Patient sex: M
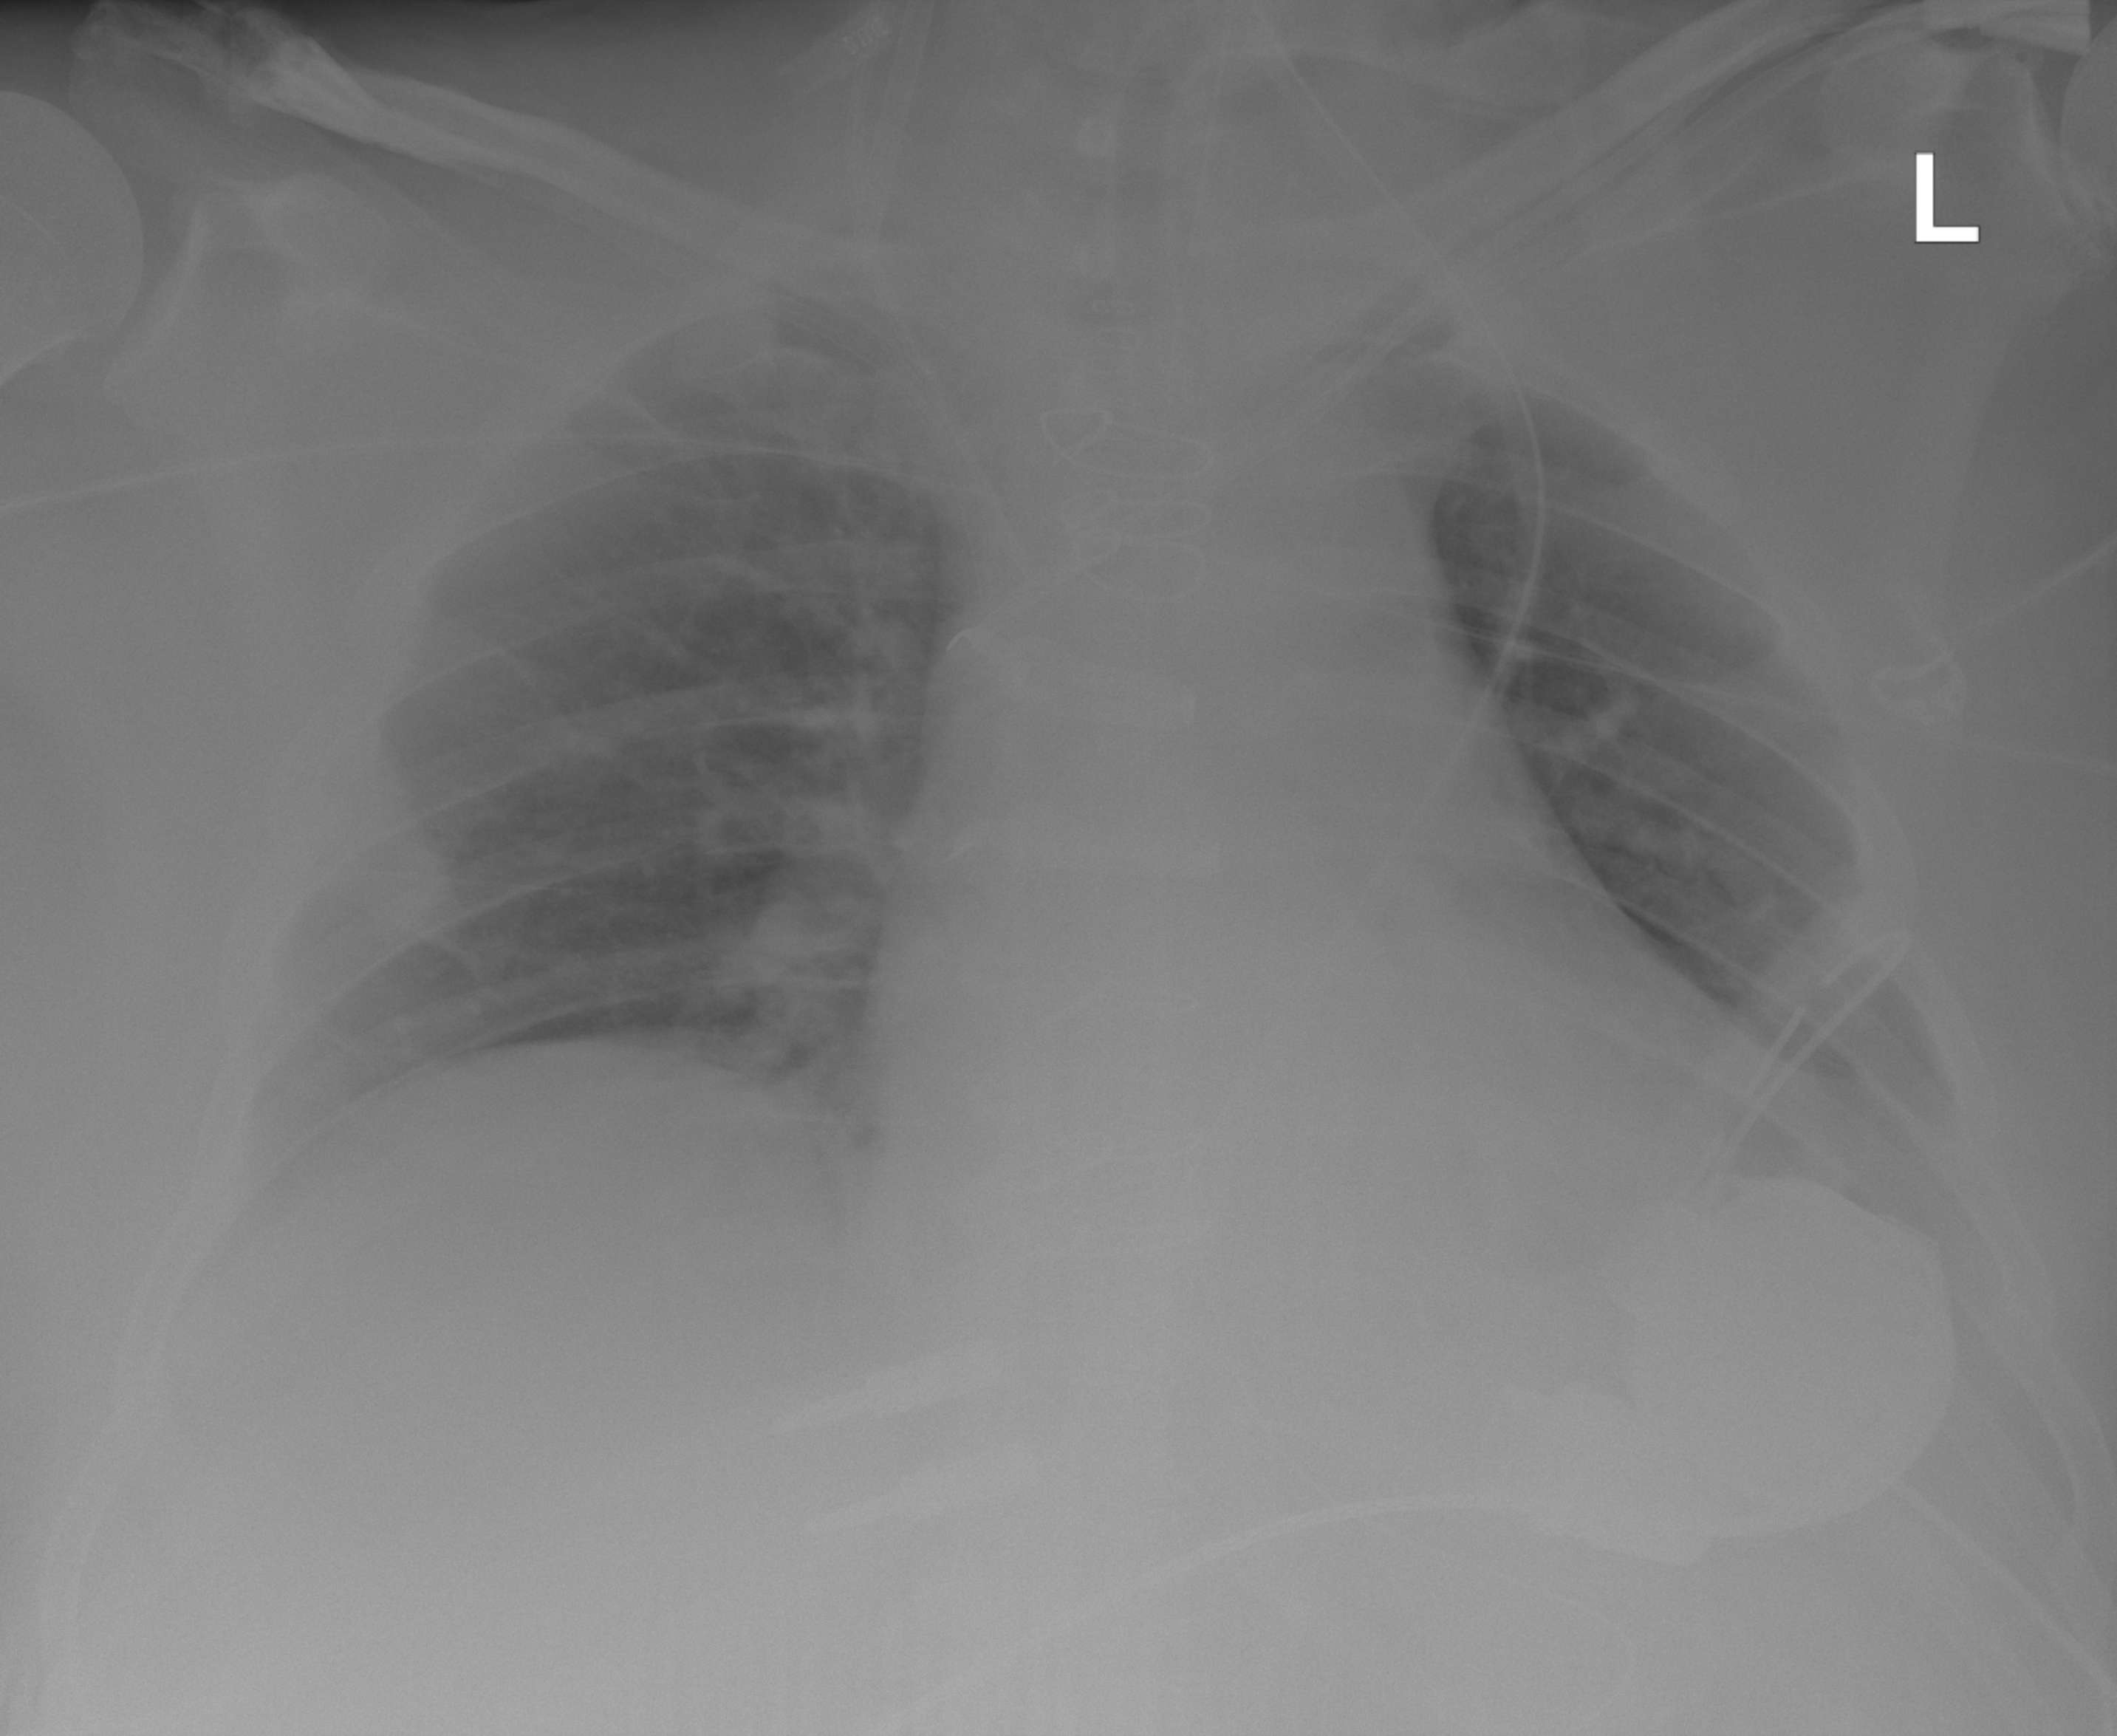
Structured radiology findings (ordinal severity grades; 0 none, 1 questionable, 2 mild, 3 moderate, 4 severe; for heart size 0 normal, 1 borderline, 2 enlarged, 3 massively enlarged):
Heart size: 2
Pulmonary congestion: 0
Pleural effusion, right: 2
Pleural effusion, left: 2
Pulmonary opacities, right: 2
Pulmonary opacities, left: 0
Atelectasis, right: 2
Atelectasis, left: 2